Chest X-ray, PA view. Patient: 51 years old, sex F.
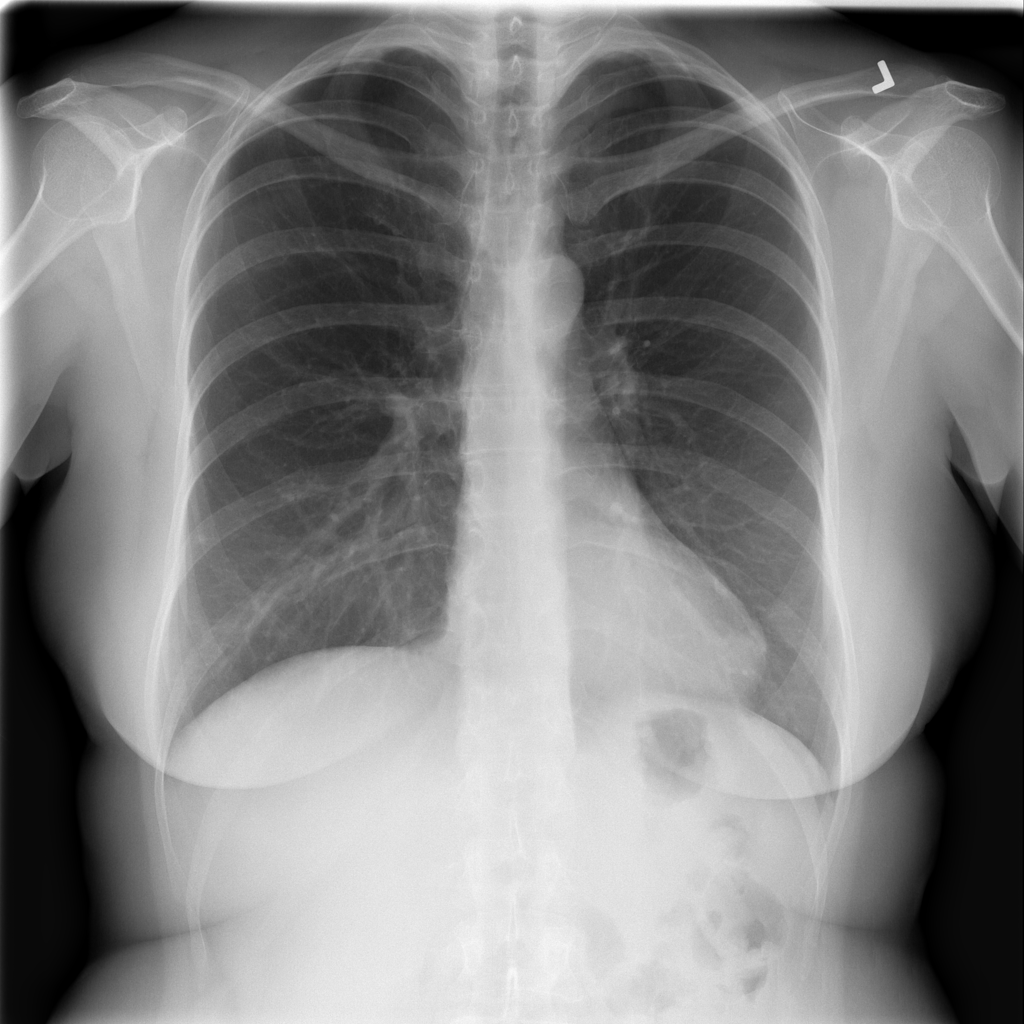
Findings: No Finding